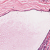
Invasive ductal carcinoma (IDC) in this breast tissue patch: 1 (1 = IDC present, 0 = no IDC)